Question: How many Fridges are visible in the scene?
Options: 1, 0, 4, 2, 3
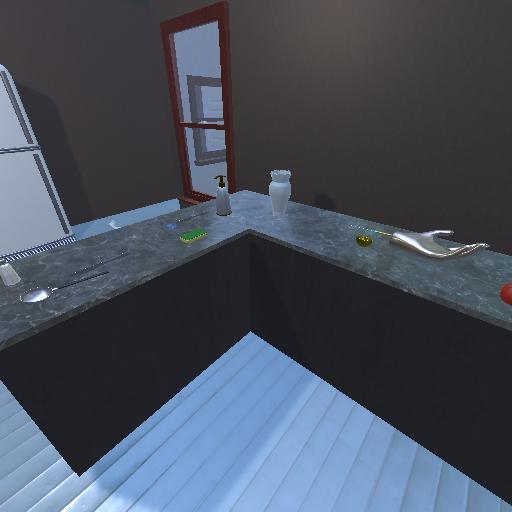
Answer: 1